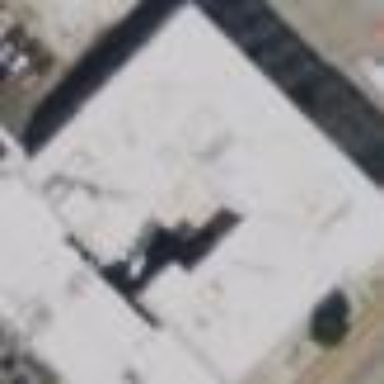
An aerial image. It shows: Hotel building.